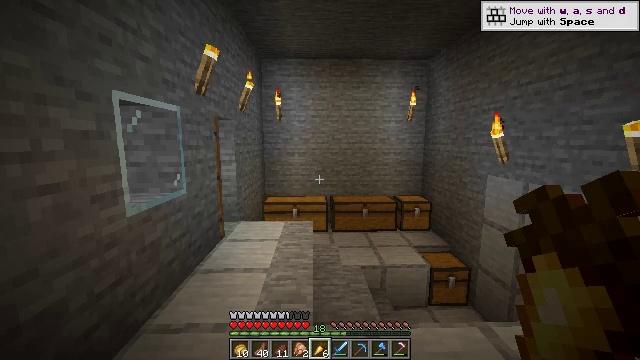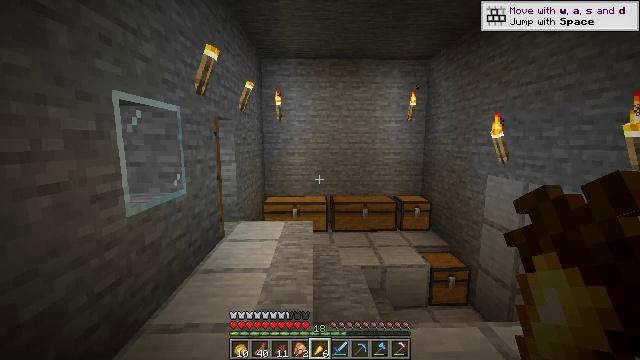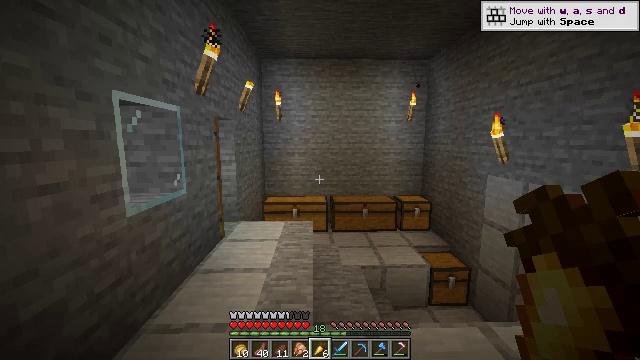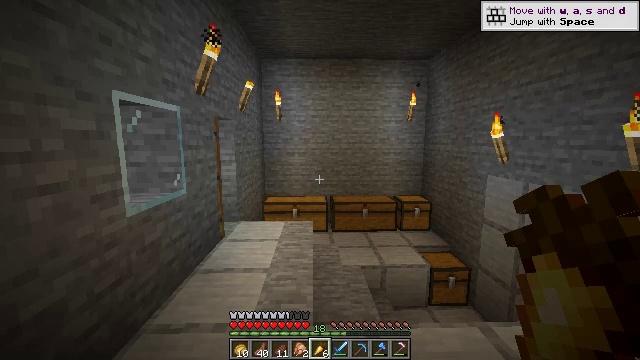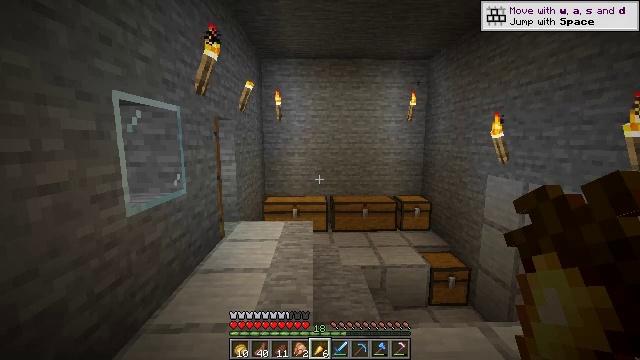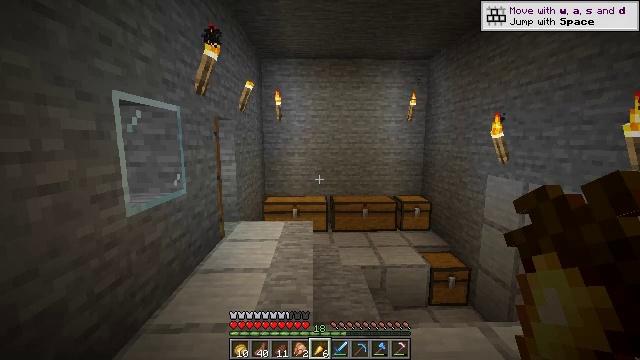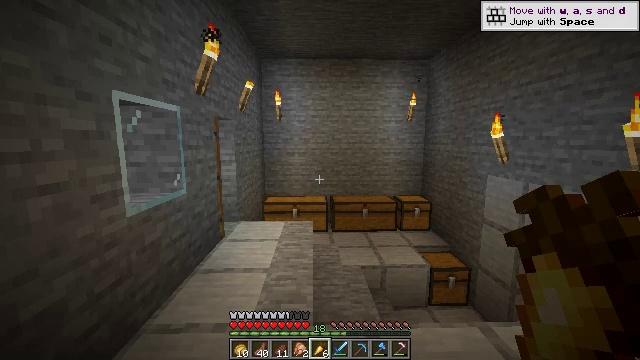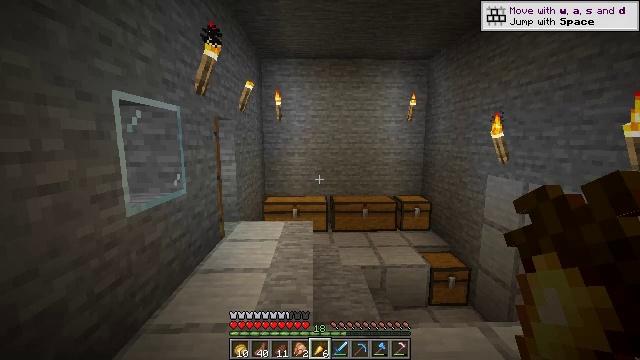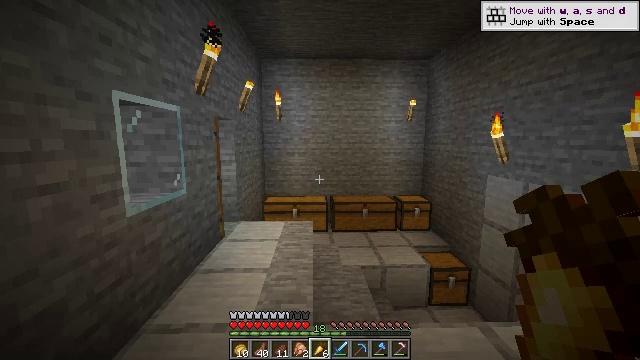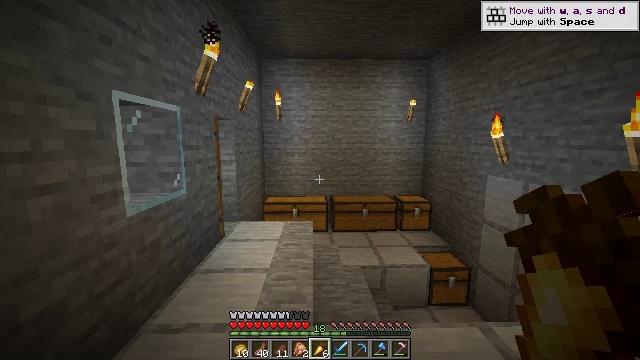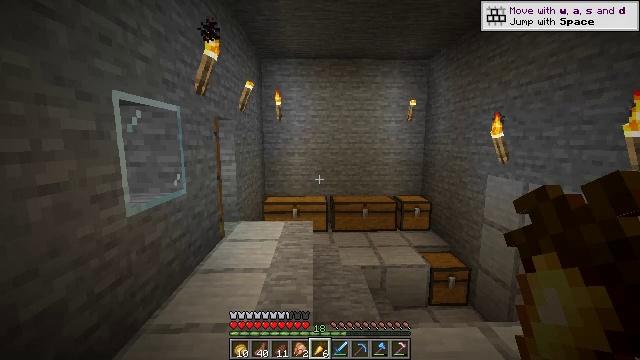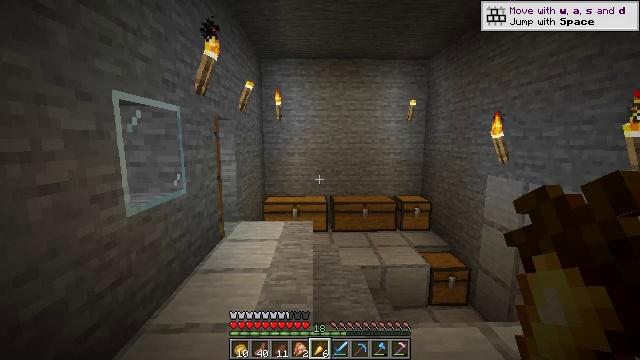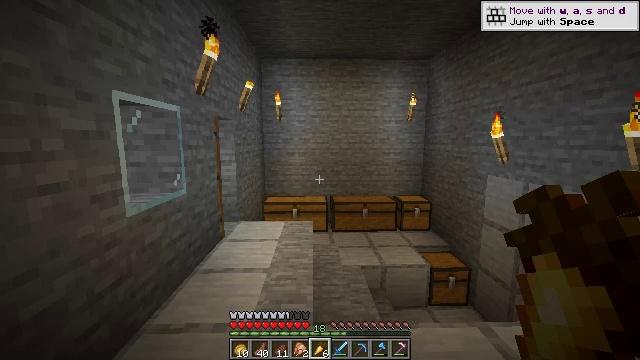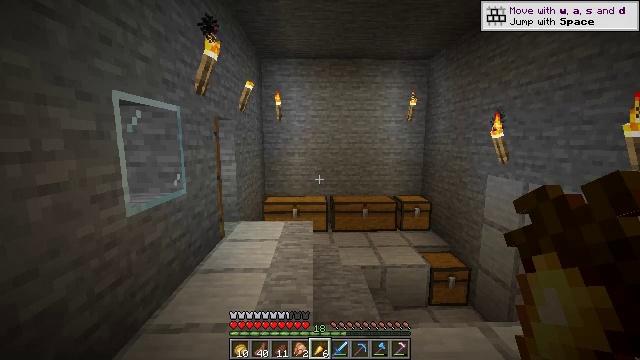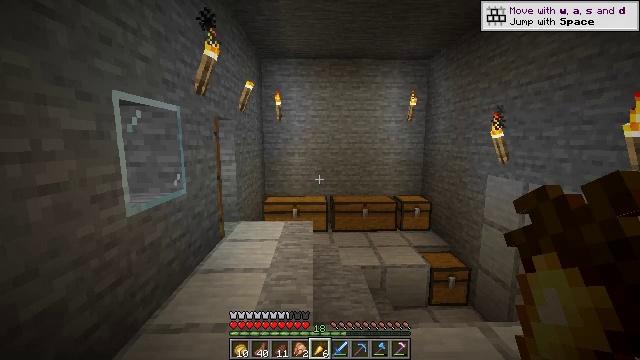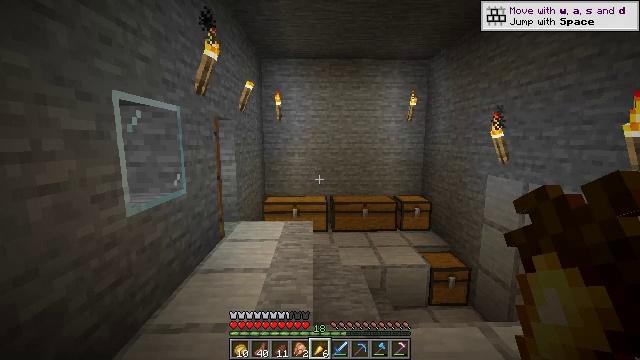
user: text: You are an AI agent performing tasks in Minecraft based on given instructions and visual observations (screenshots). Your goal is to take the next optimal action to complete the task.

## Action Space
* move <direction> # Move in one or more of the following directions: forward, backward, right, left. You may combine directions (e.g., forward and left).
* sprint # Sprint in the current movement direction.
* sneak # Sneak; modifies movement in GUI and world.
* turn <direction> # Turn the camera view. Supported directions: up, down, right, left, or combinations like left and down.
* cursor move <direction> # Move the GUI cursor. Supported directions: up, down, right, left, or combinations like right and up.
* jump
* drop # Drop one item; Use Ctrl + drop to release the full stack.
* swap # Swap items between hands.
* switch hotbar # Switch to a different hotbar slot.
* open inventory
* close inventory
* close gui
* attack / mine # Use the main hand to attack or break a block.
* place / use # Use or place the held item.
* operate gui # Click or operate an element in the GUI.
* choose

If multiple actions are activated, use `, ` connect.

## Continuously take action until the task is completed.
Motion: motion action
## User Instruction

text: Put iron, stick, and plank in the crafting grid to craft a tripwire hook.
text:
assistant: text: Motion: no_op
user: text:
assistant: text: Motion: no_op
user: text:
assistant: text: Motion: no_op
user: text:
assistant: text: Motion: no_op
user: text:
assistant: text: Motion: no_op
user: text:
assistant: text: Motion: no_op
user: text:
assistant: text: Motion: no_op
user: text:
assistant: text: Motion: no_op
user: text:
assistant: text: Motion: no_op
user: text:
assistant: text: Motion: no_op
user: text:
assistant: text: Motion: no_op
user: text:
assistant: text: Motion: no_op
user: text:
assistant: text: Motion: no_op
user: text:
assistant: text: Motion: no_op
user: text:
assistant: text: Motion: no_op
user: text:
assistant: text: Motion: no_op
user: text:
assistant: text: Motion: no_op
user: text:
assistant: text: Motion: no_op
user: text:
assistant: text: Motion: no_op
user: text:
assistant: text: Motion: no_op
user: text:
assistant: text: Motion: no_op
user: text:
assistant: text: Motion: no_op
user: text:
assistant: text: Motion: no_op
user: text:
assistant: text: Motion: no_op
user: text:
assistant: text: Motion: no_op
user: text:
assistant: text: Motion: no_op
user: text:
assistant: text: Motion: no_op
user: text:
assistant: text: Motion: no_op
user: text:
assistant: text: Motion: no_op
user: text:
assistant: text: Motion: no_op